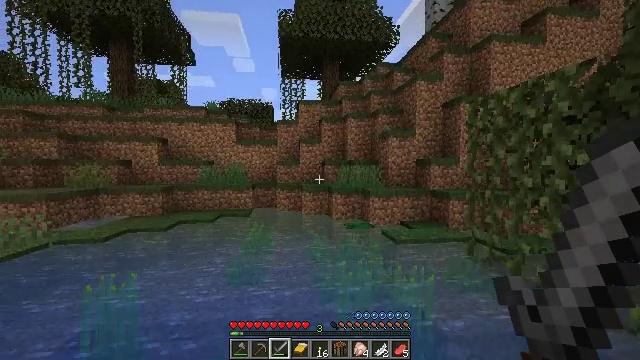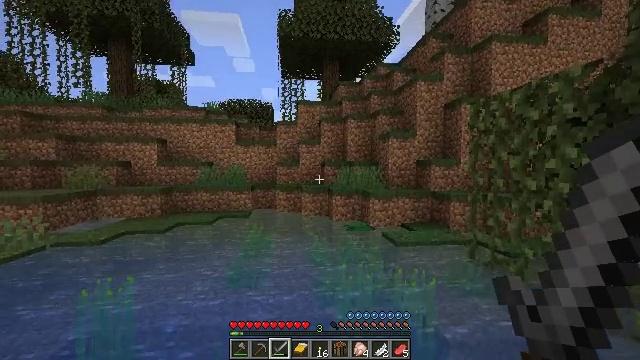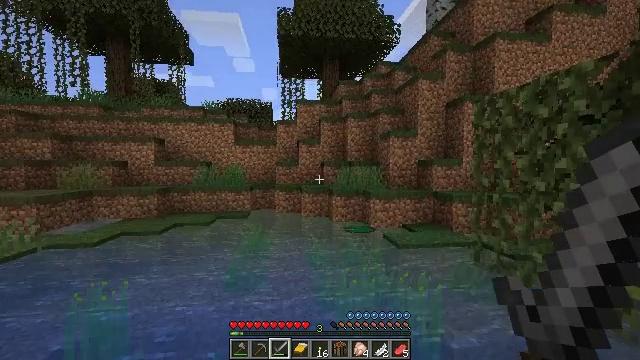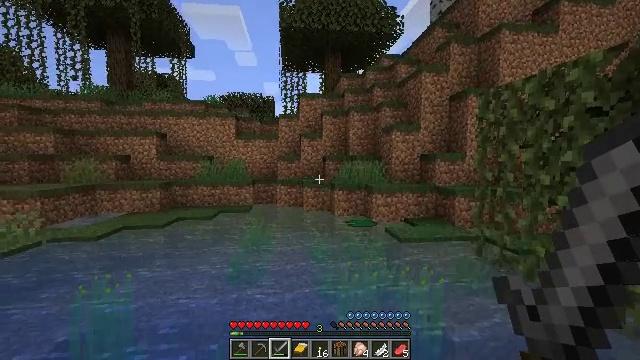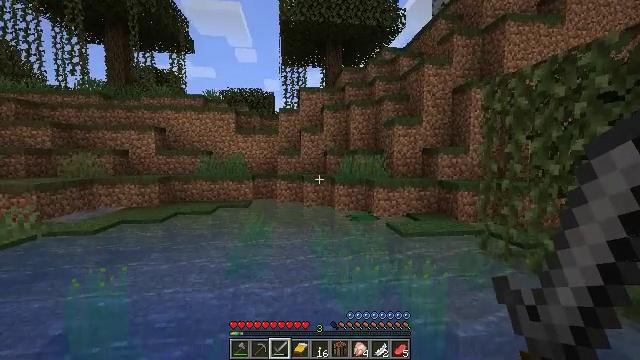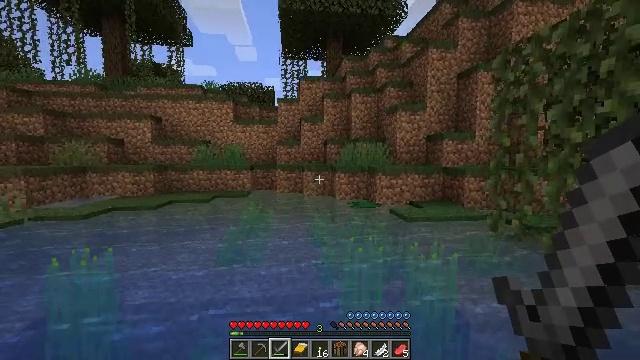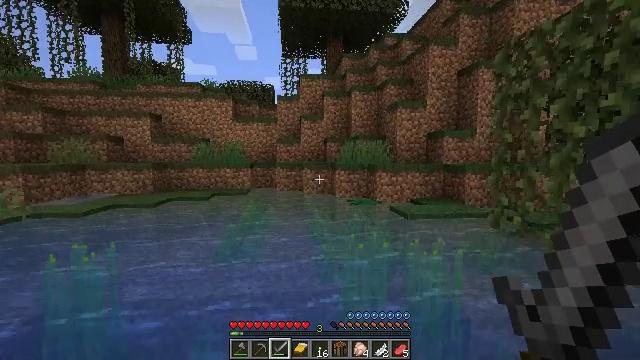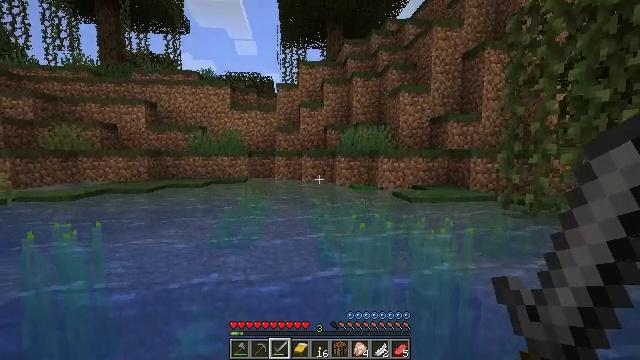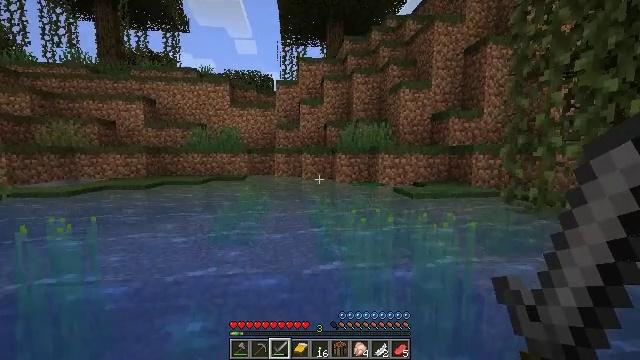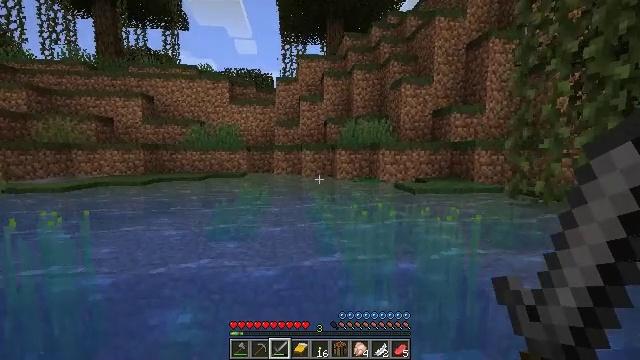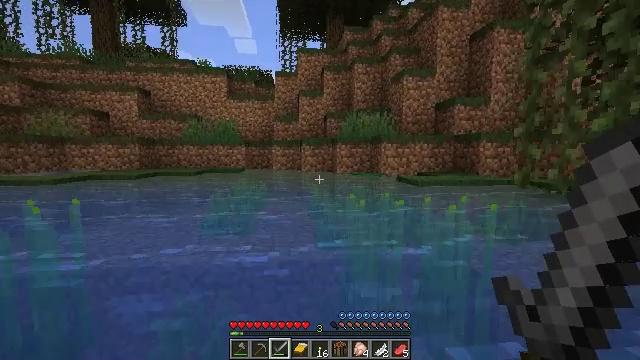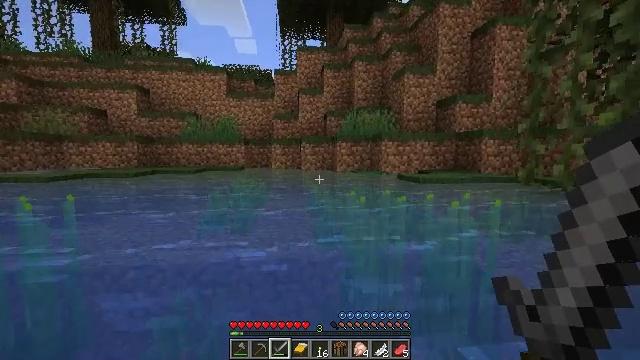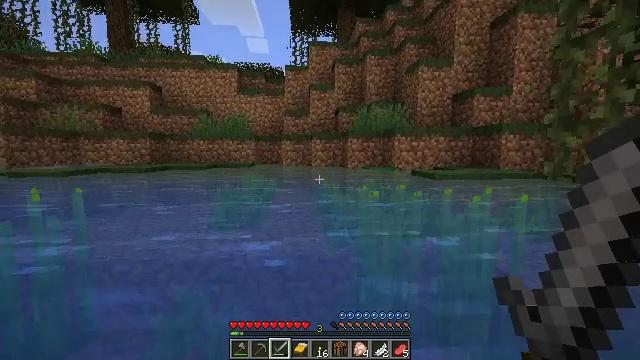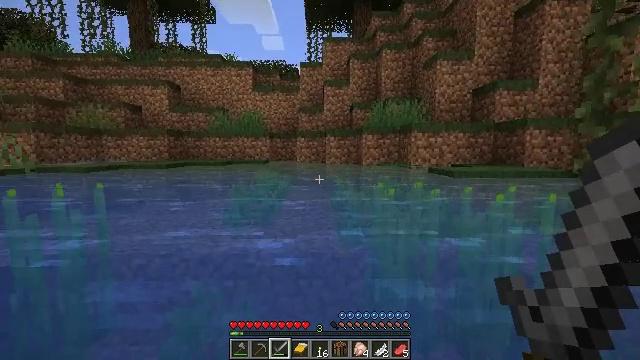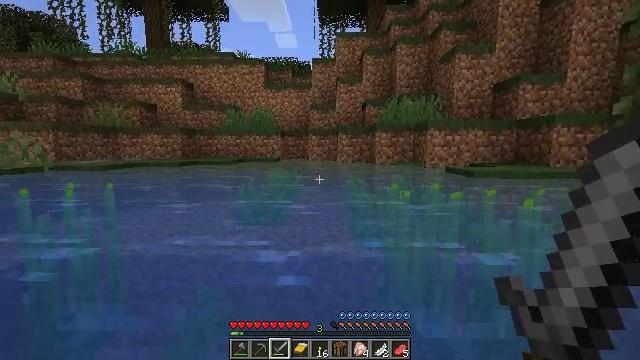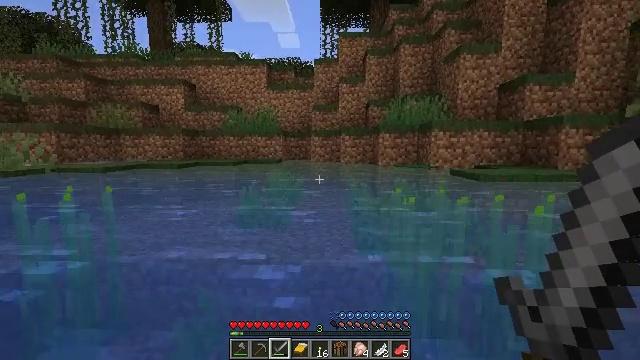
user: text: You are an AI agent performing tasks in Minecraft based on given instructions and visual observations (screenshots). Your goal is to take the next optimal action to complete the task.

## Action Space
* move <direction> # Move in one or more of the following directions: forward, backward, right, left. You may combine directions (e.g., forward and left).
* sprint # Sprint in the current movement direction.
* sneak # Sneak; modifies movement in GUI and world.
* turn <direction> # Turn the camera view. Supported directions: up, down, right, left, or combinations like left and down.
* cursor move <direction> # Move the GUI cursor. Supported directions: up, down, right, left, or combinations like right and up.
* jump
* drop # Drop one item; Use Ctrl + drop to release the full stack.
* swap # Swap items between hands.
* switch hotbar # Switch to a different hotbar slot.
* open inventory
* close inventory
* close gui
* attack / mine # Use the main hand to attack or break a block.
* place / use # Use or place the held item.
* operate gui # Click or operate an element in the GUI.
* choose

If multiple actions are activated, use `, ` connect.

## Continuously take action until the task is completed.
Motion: motion action
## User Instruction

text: Kill mobs.
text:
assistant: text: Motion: move forward, jump
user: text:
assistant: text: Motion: move forward, jump
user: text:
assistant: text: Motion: move forward, turn down, jump
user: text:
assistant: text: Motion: move forward
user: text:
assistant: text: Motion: move forward
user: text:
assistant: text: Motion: move forward
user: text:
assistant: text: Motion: move forward
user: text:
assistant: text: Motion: move forward
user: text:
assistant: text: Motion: move forward
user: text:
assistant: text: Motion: move forward
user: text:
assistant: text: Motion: move forward
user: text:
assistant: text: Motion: move forward, turn left, jump
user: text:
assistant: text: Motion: move forward, turn left, jump
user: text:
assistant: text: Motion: move forward, turn left, jump
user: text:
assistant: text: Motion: move forward, jump
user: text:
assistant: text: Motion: move forward, turn left
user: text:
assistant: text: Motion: move forward, turn left and down
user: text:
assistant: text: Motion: move forward, turn left
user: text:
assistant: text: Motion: move forward, turn left
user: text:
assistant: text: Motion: move forward, turn left and down
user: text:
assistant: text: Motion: move forward, turn left, jump
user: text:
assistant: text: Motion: move forward, turn left, jump
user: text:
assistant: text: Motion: move forward, turn left, jump
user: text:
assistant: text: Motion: move forward, turn left and down, jump
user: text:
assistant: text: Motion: move forward, turn left, jump
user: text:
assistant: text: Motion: move forward, jump
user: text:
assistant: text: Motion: move forward, jump
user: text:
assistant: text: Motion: move forward, jump
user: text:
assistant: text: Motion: move forward, jump
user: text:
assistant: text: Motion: move forward, jump